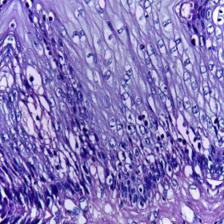
Diagnosis: Normal